Question: Whenever I try to run Visual Studio 2012 Ultimate on Windows 8 Professional x64 bit I receive the following dialog:
This program has compatibility issues:

Any idea why should there be any compatibility issues for the product which was released for Windows 8?
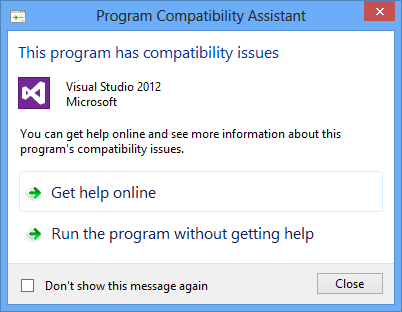
Answer: It is a problem already signaled by other users, seems that installing the Update2/Update3 will resolve the problem.
You could trigger the install of the Update going to the menu 'Tools', selecting 'Extensions and Updates' and then checking for Updates. Beware, before to start be sure to have plenty of time. It is a long process and is not very fast